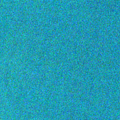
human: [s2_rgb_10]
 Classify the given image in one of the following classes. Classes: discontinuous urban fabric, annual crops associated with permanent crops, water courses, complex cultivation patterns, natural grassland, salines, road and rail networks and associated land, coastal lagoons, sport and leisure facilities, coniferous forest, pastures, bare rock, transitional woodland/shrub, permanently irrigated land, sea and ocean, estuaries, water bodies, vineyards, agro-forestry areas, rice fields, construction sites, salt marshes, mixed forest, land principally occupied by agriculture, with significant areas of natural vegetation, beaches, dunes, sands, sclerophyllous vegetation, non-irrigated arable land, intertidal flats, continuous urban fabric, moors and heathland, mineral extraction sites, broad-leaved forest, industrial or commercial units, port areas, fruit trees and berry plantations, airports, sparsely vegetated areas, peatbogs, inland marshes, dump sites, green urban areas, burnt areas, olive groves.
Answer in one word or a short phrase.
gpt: sea and ocean